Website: lowes
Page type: customer-info-address
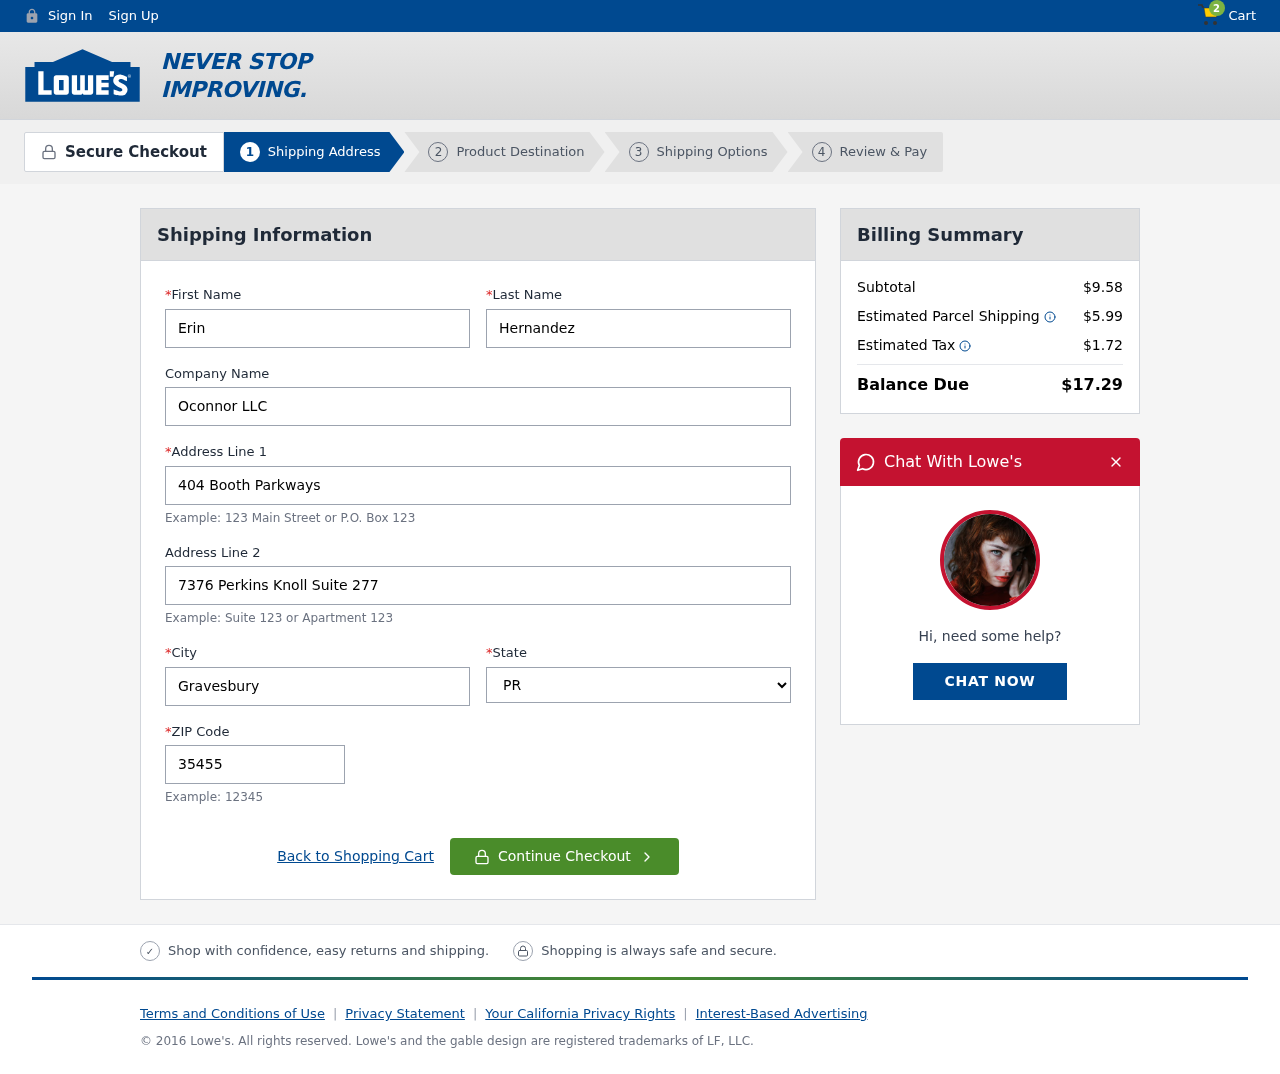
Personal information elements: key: PII_CITY
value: Gravesbury
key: PII_COMPANY
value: Oconnor LLC
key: PII_FIRSTNAME
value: Erin
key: PII_LASTNAME
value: Hernandez
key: PII_POSTCODE
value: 35455
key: PII_STATE
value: PR
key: PII_STREET
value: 404 Booth Parkways
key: PII_STREET2
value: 7376 Perkins Knoll Suite 277
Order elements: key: ORDER_NUM_ITEMS
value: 2
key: ORDER_SUBTOTAL
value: $9.58
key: ORDER_SHIPPING_COST
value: $5.99
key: ORDER_TAX
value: $1.72
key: ORDER_TOTAL
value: $17.29